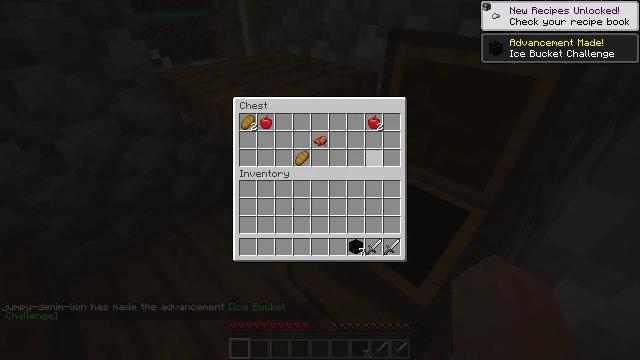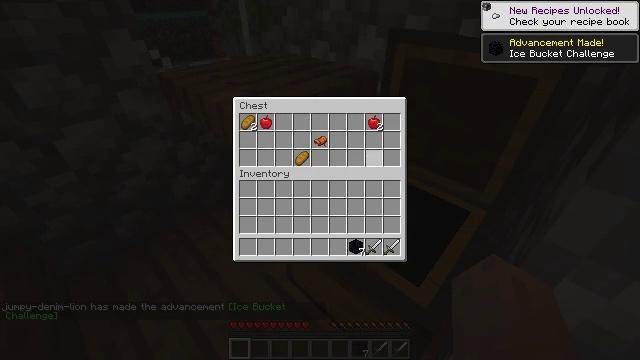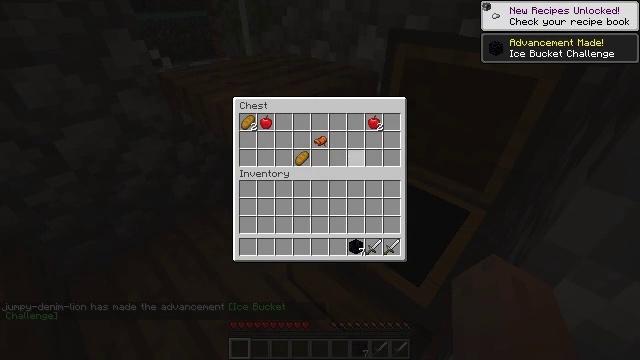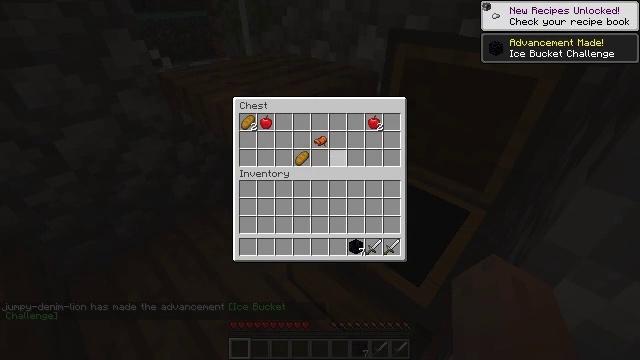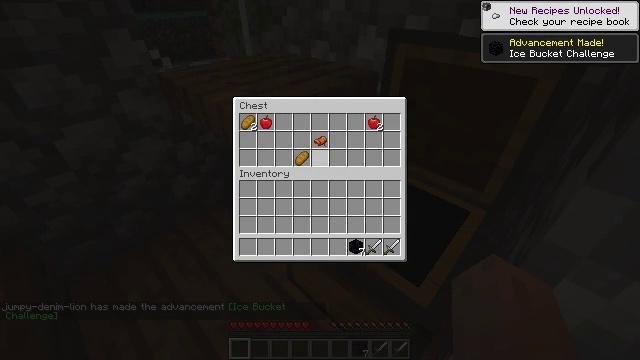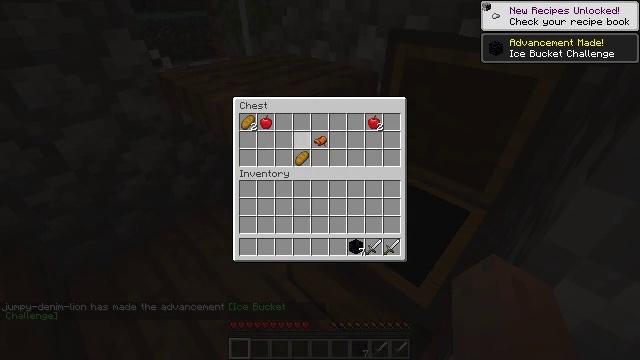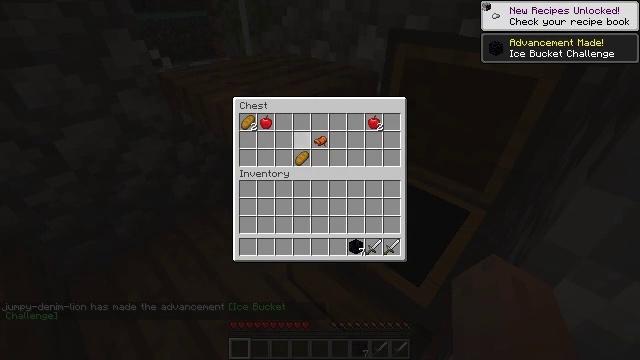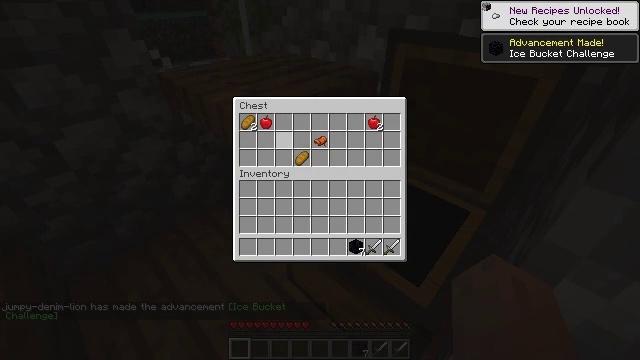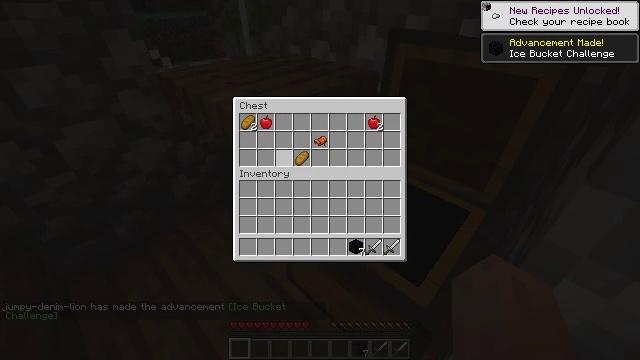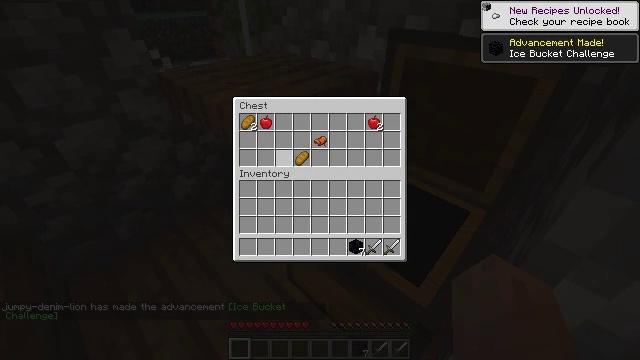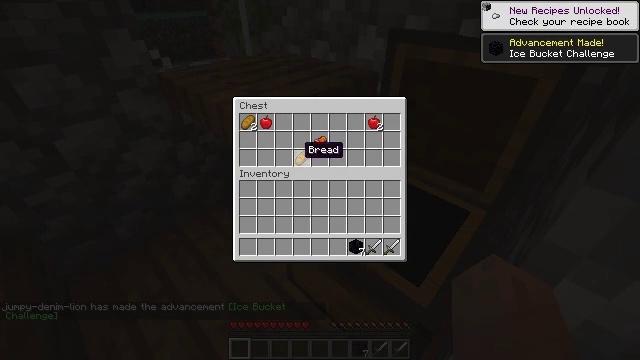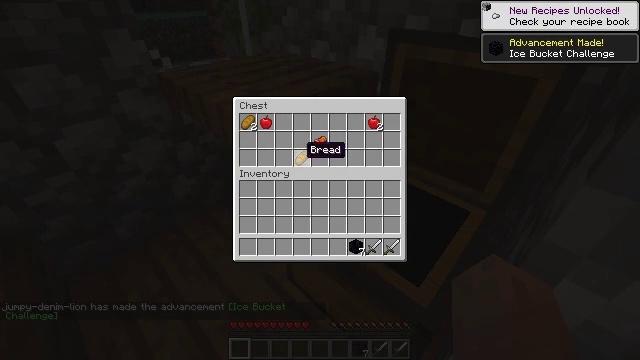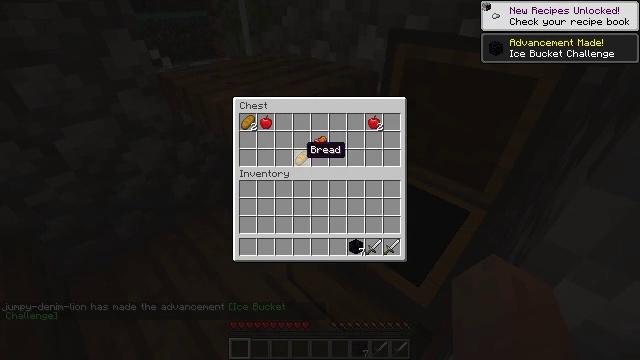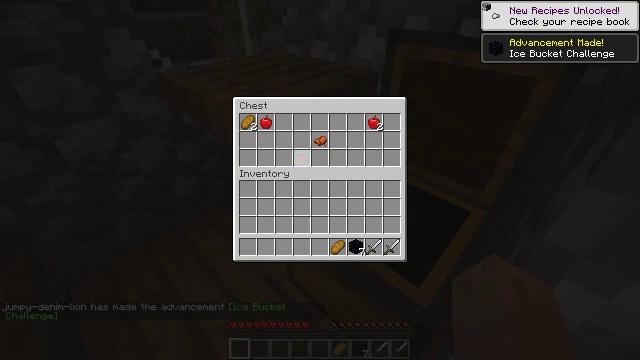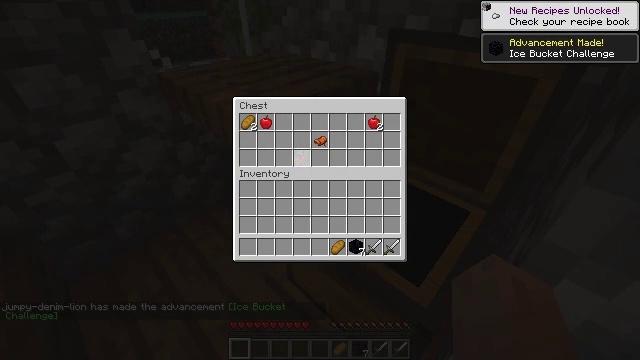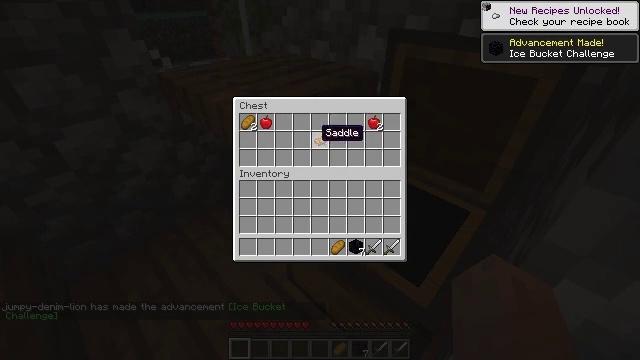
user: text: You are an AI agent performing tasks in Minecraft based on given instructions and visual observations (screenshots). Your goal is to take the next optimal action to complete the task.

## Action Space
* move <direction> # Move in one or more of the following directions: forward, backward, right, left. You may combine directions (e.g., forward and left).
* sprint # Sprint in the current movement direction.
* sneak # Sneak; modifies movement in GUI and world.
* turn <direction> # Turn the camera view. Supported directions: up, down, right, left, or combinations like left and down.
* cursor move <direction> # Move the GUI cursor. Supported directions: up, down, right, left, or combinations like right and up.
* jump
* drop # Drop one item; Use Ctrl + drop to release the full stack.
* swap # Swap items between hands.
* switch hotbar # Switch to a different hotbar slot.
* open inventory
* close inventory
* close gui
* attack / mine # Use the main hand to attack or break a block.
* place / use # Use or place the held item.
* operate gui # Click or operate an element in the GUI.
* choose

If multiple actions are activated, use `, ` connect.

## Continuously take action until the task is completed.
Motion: motion action
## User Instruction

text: Collect the blue bed by attacking it.
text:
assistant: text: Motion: sneak
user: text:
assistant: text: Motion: sneak, cursor move left
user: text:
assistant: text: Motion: sneak, cursor move left
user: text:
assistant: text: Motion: sneak, cursor move left
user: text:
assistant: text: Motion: sneak, cursor move left
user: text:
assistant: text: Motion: sneak
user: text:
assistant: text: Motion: sneak
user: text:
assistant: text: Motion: sneak
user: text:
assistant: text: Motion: sneak
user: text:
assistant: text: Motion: sneak
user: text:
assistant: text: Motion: sneak
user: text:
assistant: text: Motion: sneak
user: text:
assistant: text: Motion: sneak, operate gui
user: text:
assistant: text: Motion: sneak, operate gui
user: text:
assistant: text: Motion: sneak, cursor move right and up
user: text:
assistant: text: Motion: sneak, operate gui
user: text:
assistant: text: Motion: sneak, operate gui
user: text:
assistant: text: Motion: sneak, operate gui
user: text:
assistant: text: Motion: sneak
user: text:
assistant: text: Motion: sneak, cursor move left
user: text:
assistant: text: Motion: sneak, cursor move left and up
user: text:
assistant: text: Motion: sneak, cursor move left
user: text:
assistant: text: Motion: sneak, operate gui
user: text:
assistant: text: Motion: sneak, operate gui
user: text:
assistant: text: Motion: sneak, operate gui
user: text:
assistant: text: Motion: sneak
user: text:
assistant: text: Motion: sneak
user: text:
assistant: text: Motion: sneak
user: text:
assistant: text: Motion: sneak, cursor move right, operate gui
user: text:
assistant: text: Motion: sneak, cursor move right, operate gui